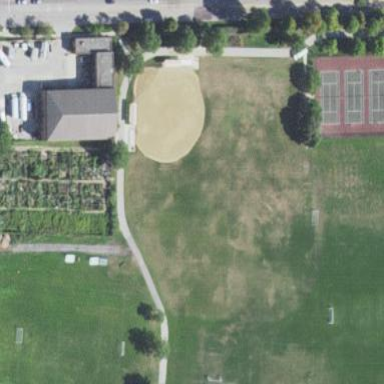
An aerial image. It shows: Baseball pitch for leisure land activities.